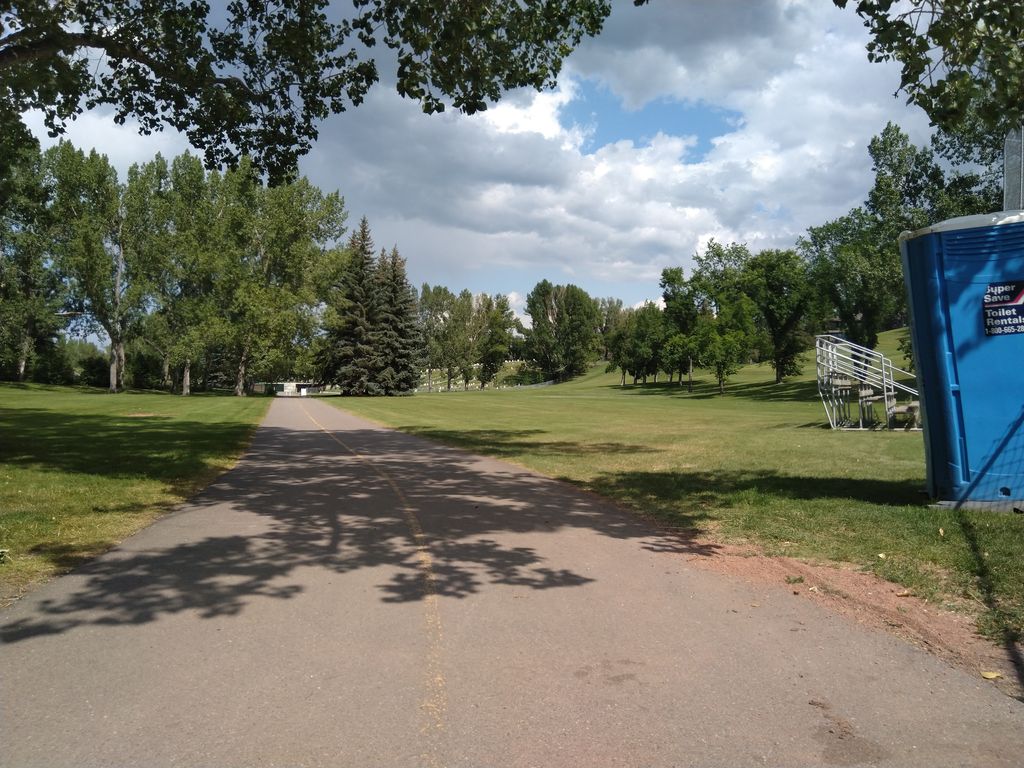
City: calgary